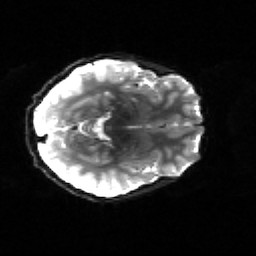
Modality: sbref
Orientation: axial
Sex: male
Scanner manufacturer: siemens
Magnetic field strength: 3 T
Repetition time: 5 s
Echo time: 0.071 s